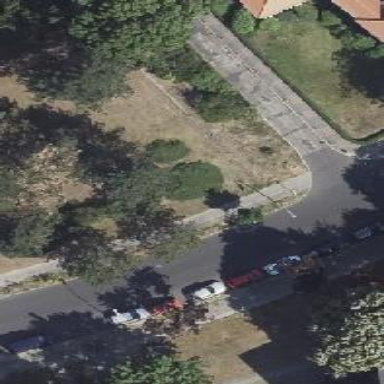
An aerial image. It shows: Footway area.